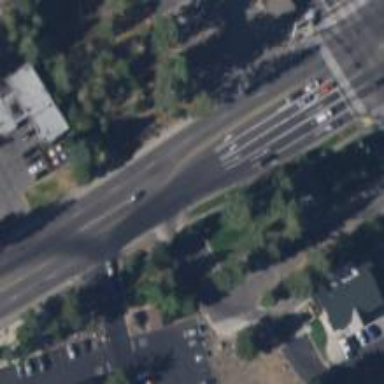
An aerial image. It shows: Secondary road with separate asphalt sidewalks.